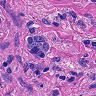
Metastatic tissue present: yes